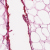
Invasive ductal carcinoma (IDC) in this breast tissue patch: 0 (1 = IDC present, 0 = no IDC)